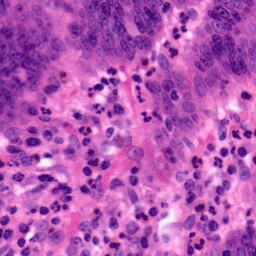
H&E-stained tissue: Pancreatic